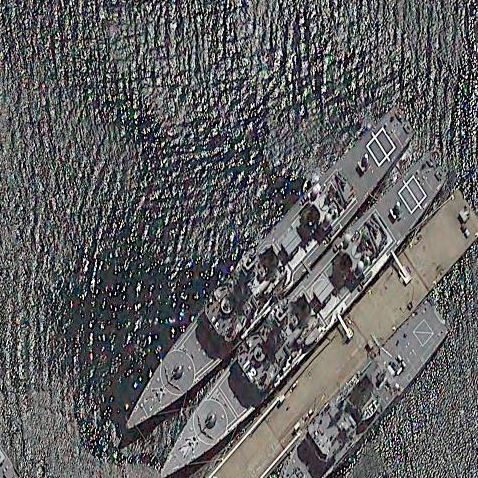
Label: destroyer